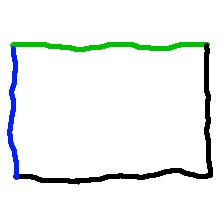
Shape: rectangle